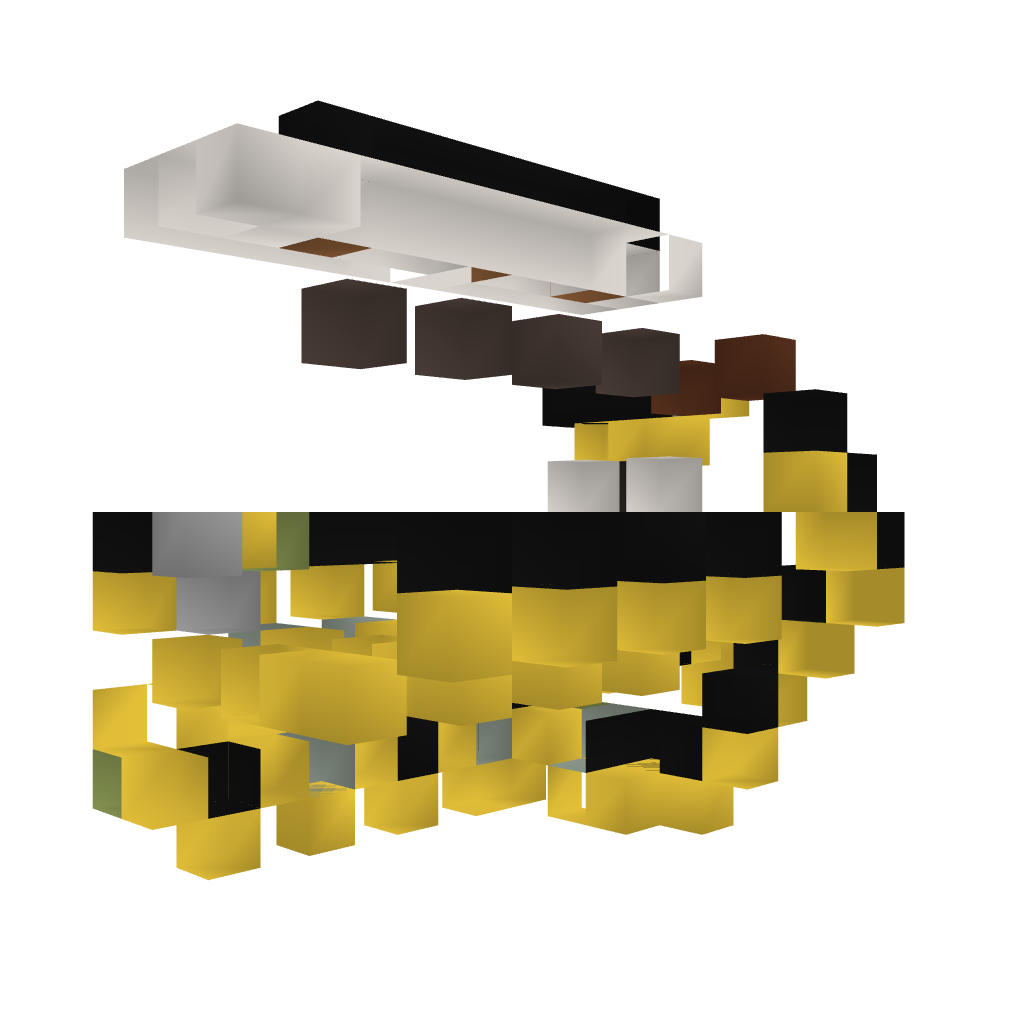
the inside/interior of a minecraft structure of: Casino Machine 02